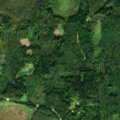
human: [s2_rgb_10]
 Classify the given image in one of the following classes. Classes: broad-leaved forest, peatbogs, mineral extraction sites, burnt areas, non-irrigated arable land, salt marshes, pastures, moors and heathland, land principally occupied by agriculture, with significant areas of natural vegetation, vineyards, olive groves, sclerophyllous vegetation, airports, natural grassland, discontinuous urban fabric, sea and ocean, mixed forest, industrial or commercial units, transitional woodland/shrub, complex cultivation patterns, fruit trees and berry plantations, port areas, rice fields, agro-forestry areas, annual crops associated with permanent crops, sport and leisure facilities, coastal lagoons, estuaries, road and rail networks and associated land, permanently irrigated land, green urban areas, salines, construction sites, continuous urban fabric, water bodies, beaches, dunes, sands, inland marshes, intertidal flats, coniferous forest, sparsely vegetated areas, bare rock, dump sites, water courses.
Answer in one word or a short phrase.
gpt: coniferous forest, mixed forest, transitional woodland/shrub, peatbogs